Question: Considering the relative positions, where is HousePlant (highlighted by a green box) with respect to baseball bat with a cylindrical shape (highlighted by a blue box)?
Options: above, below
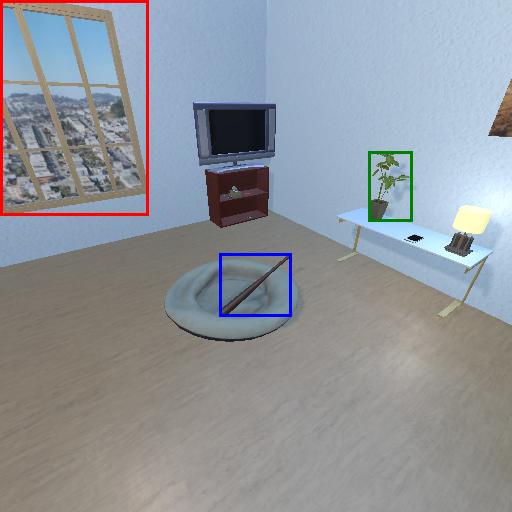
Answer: above